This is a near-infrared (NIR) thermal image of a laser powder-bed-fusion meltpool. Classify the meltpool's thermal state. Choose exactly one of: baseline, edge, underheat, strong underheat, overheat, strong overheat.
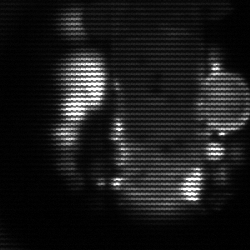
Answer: strong underheat